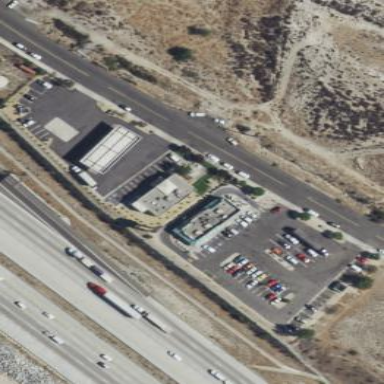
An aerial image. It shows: Fuel station.